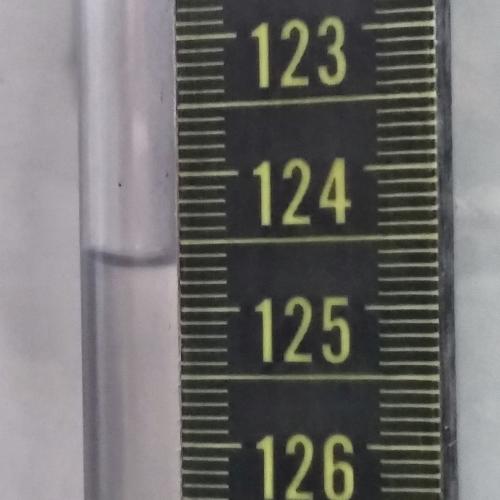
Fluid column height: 124.7 cm